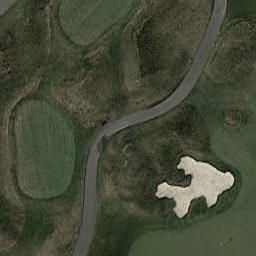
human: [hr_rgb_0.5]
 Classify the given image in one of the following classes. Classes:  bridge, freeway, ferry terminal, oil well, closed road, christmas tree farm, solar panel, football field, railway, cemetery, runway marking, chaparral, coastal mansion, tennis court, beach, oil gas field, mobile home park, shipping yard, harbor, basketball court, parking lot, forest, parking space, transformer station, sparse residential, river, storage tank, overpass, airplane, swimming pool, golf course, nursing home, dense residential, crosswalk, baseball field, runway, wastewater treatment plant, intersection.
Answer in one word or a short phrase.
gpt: golf course